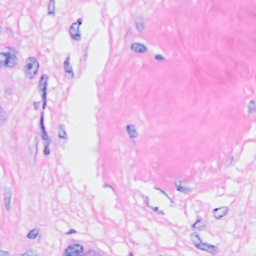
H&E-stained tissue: Breast